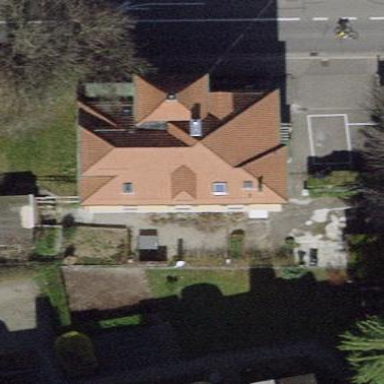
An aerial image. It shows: Hipped-roof apartment building with tile roofing.